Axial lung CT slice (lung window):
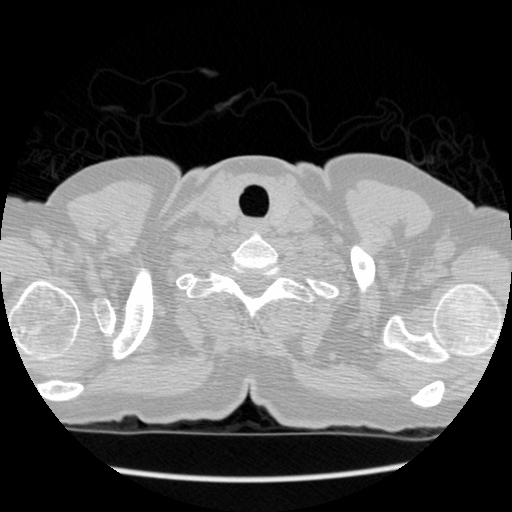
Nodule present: no